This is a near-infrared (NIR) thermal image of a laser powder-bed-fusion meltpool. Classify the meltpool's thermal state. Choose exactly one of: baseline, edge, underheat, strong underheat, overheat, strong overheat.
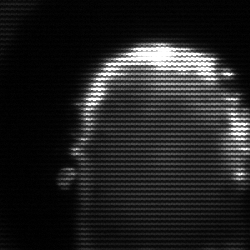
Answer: baseline